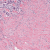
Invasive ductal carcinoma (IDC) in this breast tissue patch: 1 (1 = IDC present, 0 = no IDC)